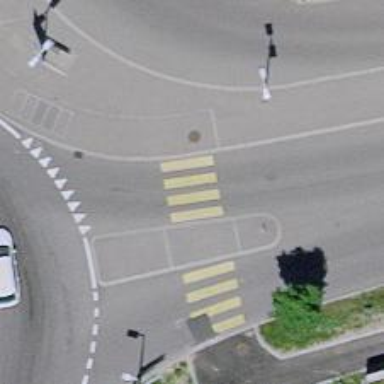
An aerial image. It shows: Uncontrolled crossing with central island on the road.